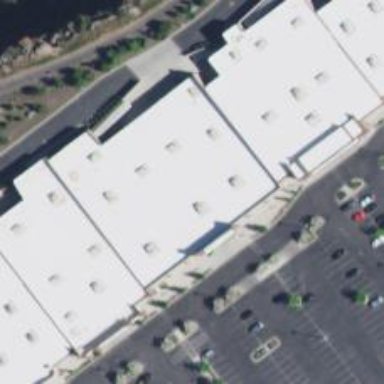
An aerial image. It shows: Mall building.